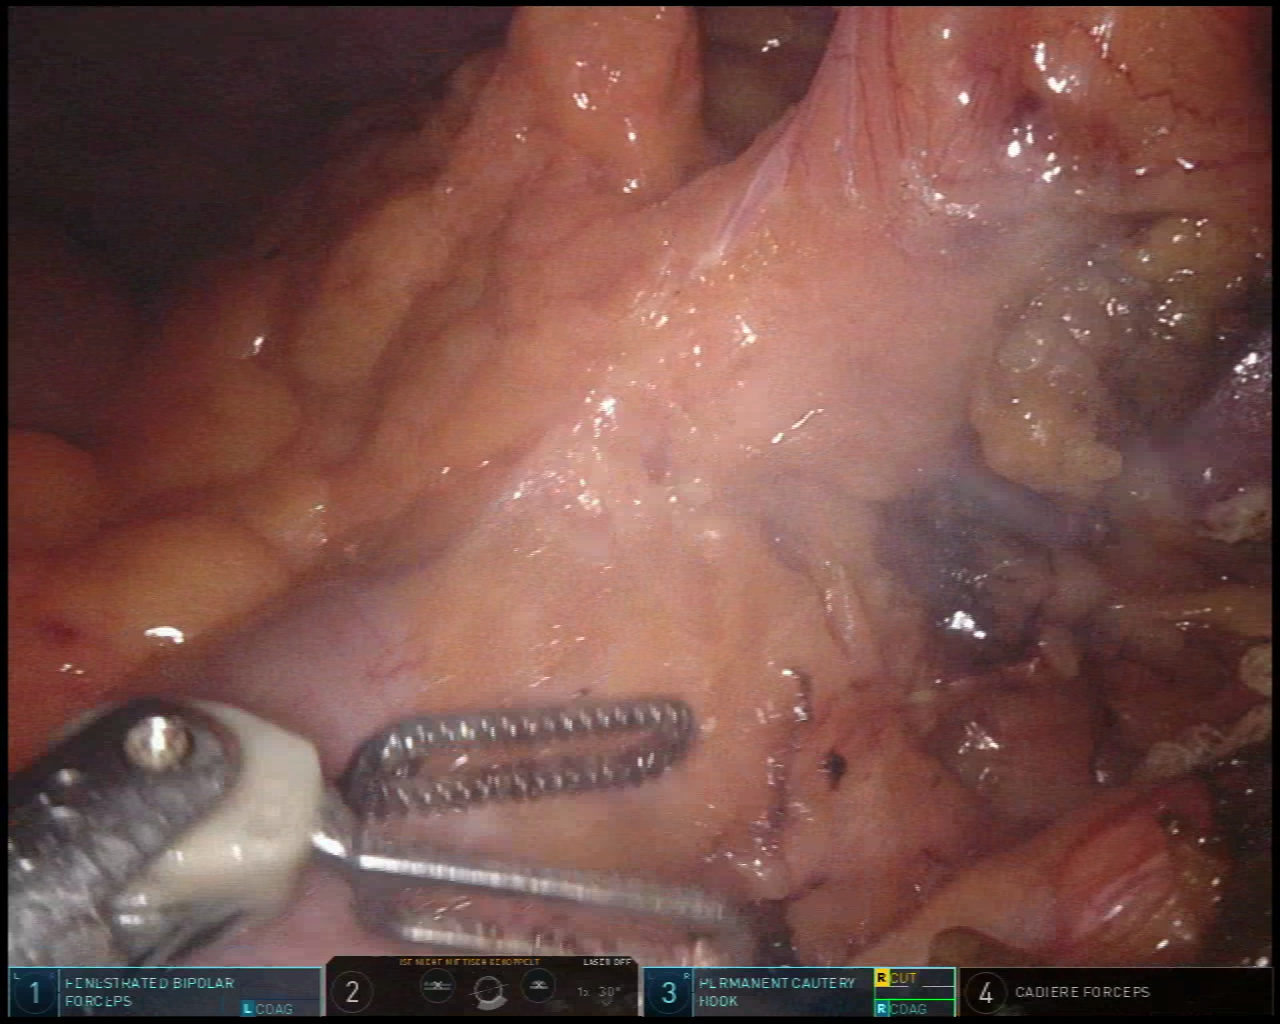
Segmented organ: colon
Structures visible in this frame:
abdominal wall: yes
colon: yes
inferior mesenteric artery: no
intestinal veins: no
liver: no
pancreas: no
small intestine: no
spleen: yes
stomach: no
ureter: no
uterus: no
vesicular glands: no